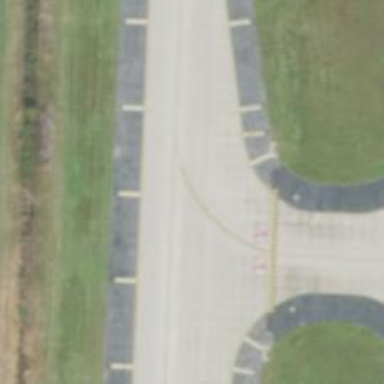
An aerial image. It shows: View of taxiway at the airport.